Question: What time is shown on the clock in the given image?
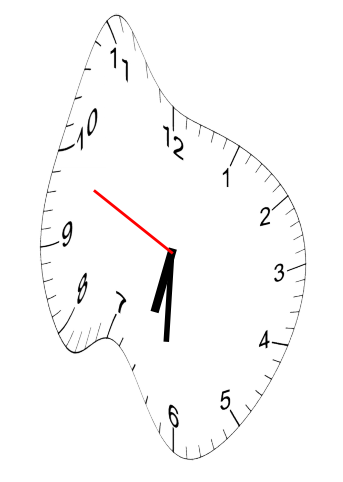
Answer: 06:30:49